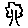
Label: tree